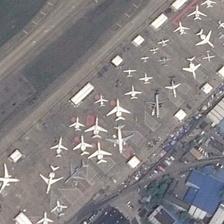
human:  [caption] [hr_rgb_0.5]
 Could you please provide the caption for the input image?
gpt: many white planes are in an airport near some buildings .

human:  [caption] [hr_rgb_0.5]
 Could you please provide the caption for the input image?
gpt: many white planes are in an airport near some buildings .

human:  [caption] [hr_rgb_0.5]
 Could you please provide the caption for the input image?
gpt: many white planes are in an airport near some buildings .

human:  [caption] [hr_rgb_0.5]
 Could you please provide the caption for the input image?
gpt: many white planes are in an airport near some buildings .

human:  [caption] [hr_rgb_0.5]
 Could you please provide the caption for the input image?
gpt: many white planes are in an airport near some buildings .